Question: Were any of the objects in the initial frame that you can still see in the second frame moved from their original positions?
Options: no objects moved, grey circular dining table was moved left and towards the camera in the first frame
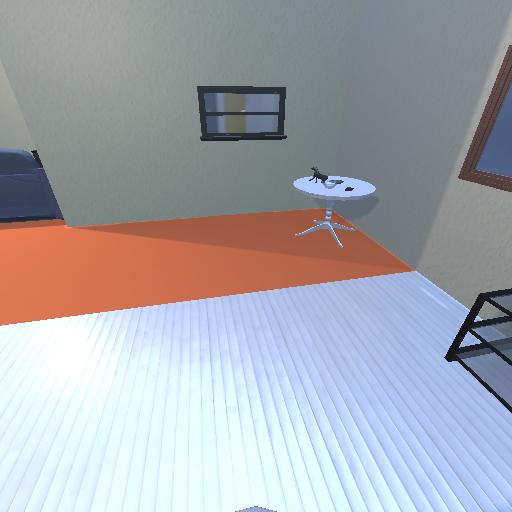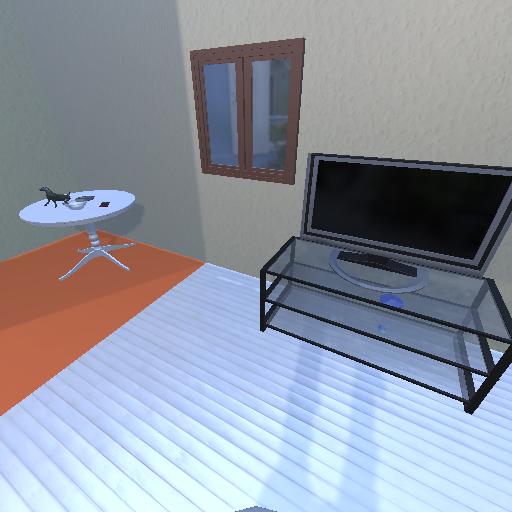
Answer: no objects moved